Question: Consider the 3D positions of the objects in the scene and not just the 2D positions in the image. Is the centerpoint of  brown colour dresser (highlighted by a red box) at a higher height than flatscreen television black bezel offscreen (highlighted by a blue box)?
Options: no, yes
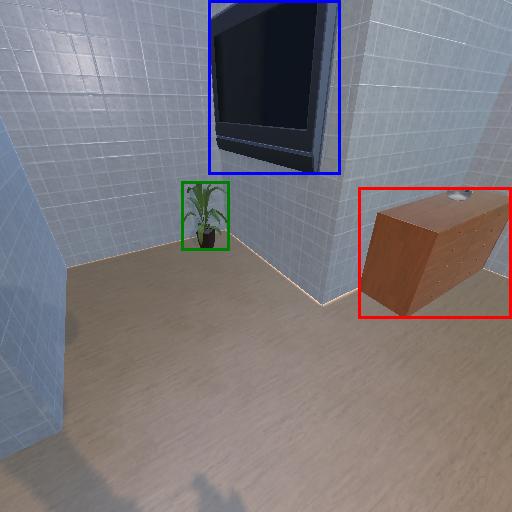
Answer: no